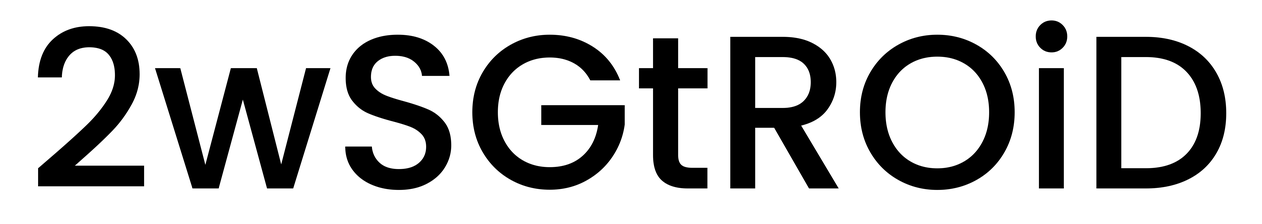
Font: Poppins-Medium